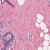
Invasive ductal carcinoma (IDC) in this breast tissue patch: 1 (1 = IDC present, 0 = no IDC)